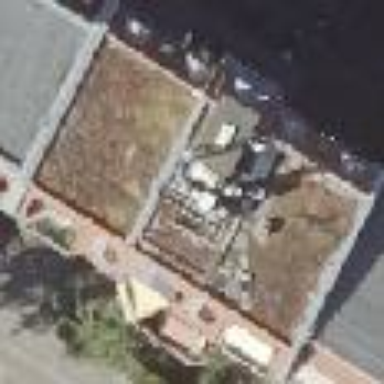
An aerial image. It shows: Building consisting of apartments with double saltbox roof shape.